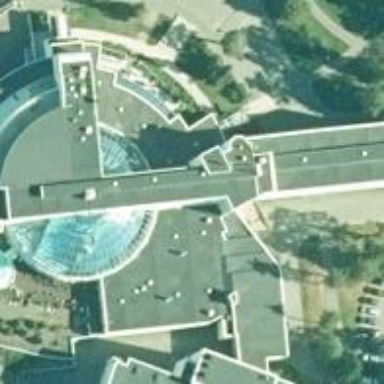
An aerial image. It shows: Hotel building.